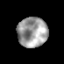
Tissue: prostate
Cell type: B cells
Senescence score: 0.7003
Nuclear area (px): 893
Mean DAPI intensity: 154.954